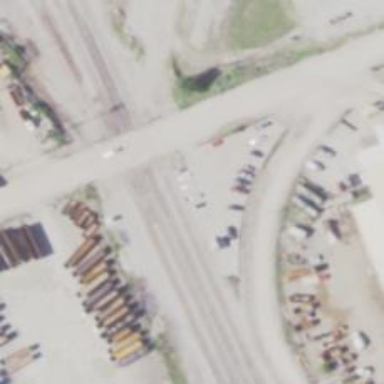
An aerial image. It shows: Level crossing along the railway.